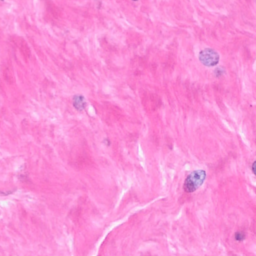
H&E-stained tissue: Breast